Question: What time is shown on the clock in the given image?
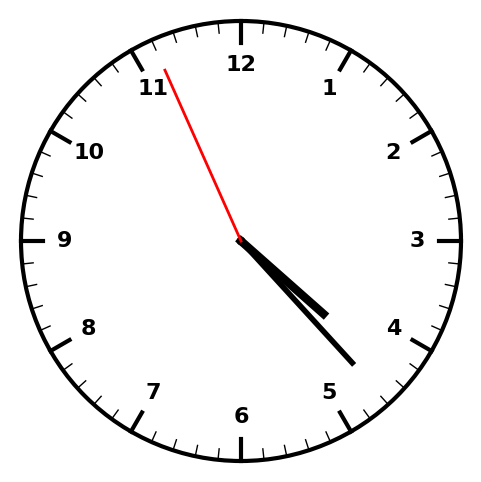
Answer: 04:22:56